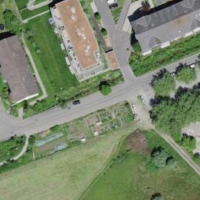
EUNIS habitat code: 52
Species observed at this site:
Prunus spinosa